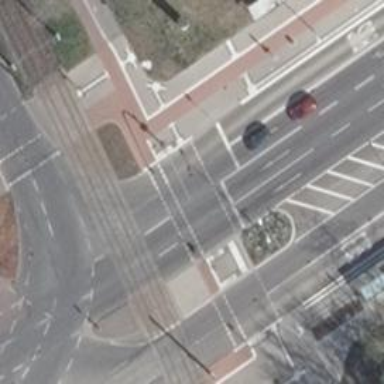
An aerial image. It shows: Road with traffic signals at the crossing.